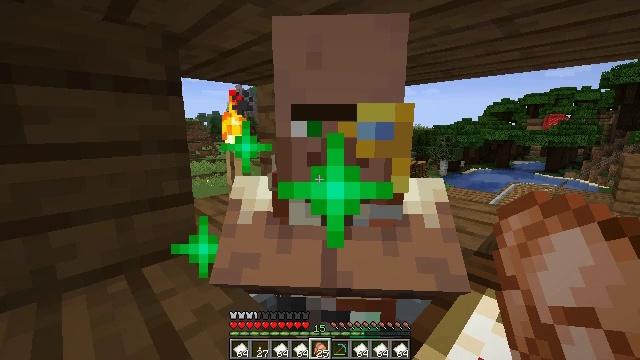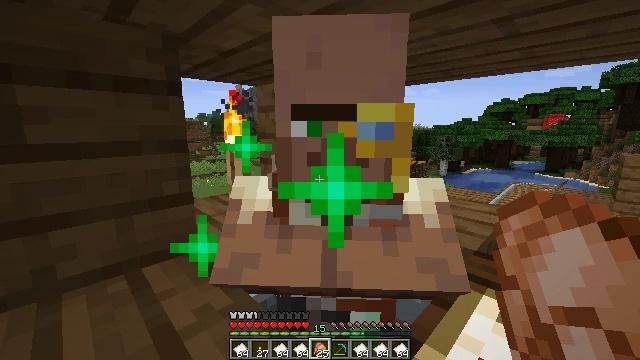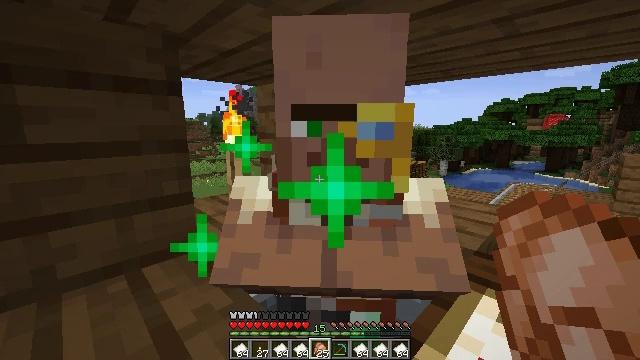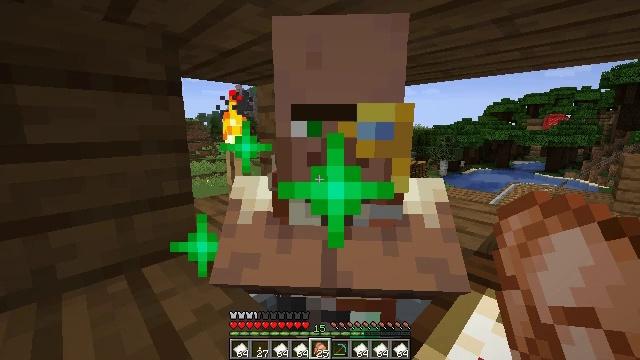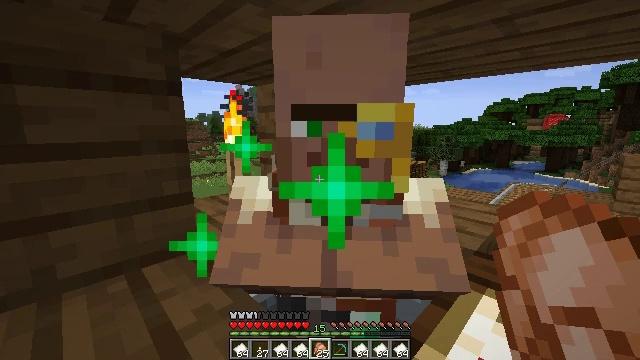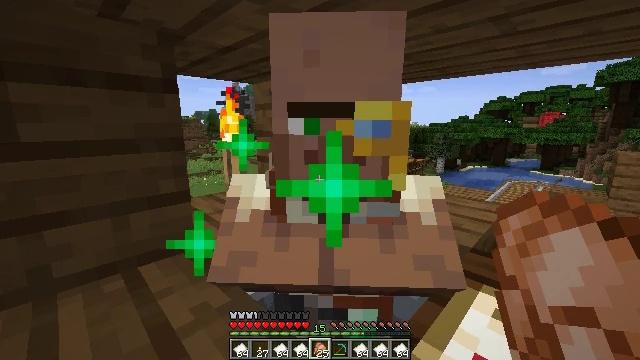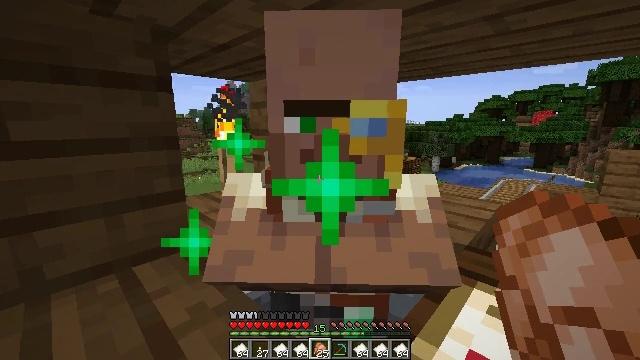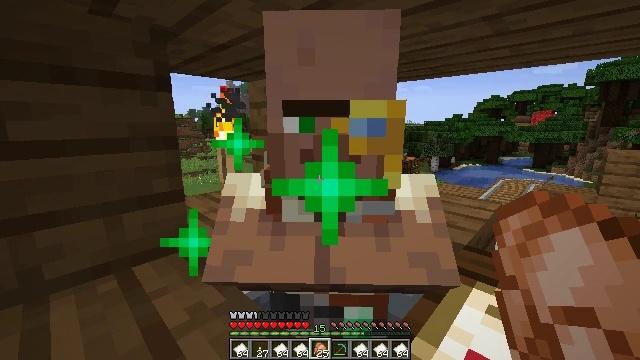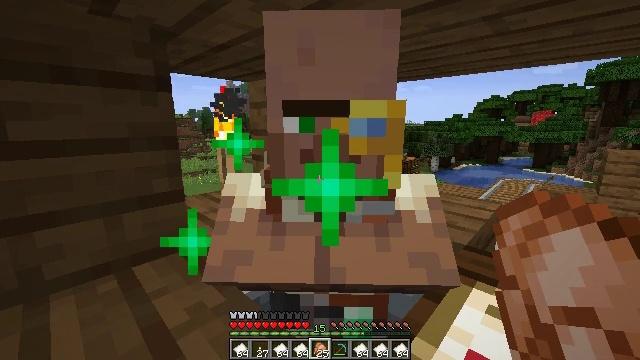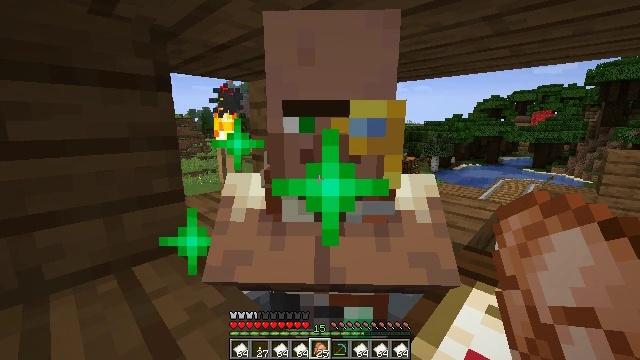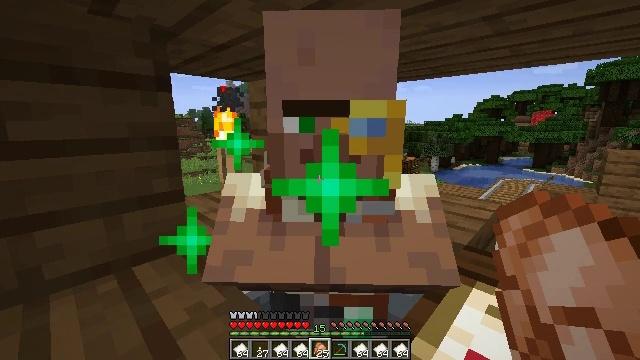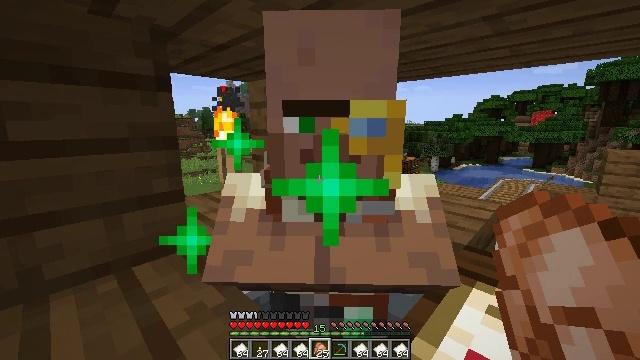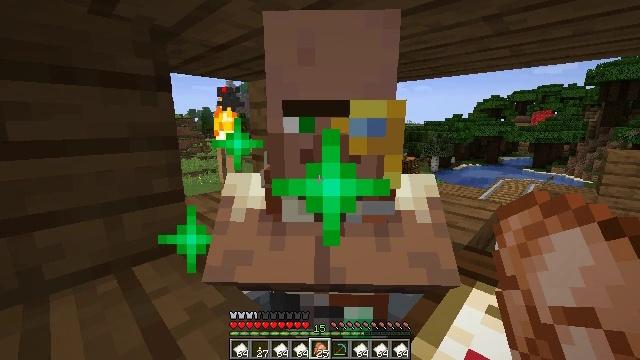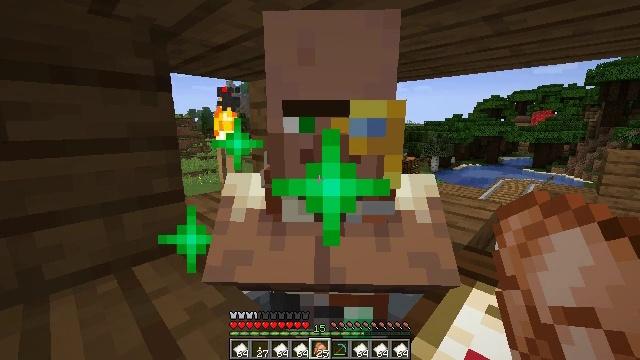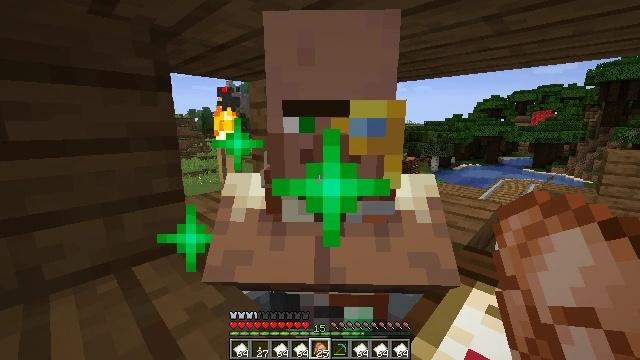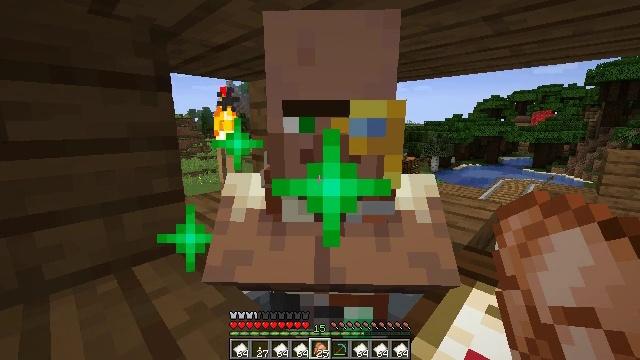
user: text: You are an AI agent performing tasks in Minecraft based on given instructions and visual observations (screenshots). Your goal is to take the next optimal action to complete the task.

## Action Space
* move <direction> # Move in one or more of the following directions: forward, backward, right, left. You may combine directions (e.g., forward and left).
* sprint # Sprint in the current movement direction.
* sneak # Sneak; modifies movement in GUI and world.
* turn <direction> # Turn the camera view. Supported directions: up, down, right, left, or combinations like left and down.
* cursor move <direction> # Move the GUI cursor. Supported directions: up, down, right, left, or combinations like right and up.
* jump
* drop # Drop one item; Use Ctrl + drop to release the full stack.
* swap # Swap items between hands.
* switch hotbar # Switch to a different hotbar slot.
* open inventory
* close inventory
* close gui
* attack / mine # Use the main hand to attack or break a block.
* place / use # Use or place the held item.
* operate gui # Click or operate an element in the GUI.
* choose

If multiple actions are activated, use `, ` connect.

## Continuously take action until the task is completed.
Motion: motion action
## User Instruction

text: Interact with the crafting table to make a lantern.
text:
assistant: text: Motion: no_op
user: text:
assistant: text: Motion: no_op
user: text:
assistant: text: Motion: no_op
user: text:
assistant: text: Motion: no_op
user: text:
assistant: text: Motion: no_op
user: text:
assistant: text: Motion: no_op
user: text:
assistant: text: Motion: no_op
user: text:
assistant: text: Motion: no_op
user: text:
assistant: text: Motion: no_op
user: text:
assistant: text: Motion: no_op
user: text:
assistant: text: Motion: no_op
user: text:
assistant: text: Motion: no_op
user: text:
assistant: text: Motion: no_op
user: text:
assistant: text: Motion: no_op
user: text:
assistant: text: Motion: no_op
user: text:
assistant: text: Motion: no_op
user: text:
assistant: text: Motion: no_op
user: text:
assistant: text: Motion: no_op
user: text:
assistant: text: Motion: no_op
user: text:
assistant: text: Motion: no_op
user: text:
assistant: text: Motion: no_op
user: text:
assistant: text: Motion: no_op
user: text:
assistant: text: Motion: no_op
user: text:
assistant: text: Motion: no_op
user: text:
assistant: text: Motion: no_op
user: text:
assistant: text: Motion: no_op
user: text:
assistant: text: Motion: no_op
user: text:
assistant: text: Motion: no_op
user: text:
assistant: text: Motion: no_op
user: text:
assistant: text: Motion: no_op